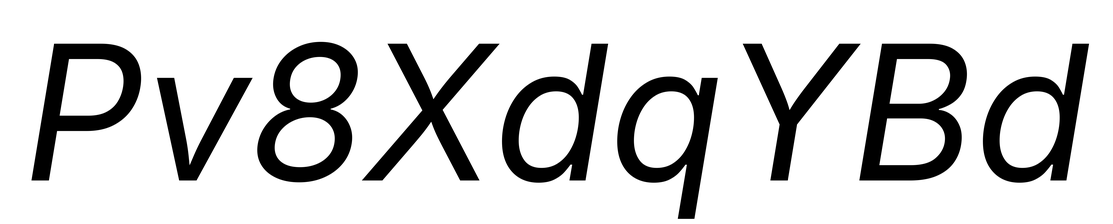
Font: Inter-Italic_Italic